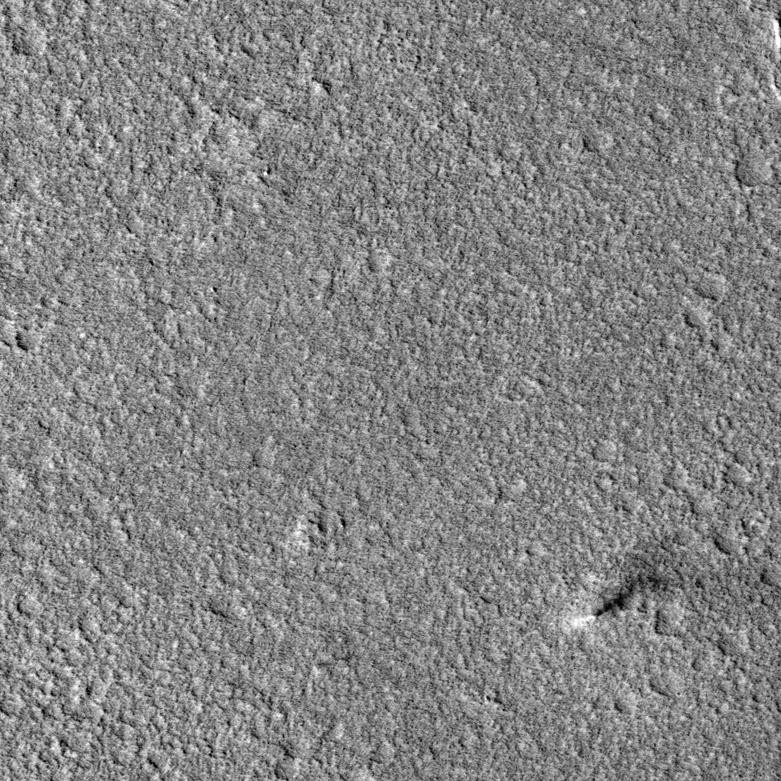
Label: dustdevil